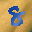
Label: 8